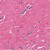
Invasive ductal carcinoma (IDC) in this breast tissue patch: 0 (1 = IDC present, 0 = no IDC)